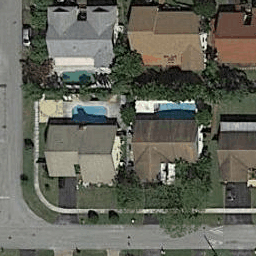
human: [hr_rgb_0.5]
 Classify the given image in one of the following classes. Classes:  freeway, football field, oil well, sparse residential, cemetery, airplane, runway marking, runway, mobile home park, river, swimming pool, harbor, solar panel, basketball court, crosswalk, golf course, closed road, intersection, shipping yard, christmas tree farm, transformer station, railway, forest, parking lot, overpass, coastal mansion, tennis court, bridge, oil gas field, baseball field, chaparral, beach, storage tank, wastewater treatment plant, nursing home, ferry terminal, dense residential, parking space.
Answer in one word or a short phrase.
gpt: dense residential